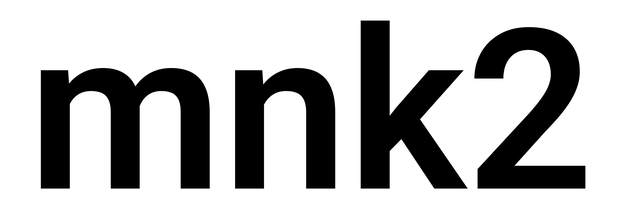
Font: Roboto_SemiBold